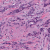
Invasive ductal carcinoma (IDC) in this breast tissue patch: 1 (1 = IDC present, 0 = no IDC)